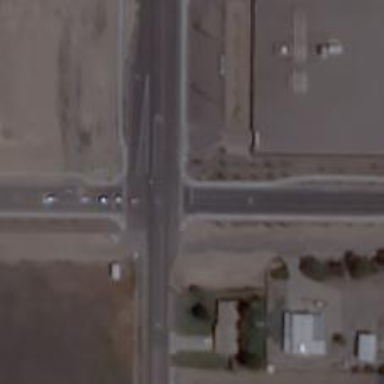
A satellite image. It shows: Solid stop line on the road marking.